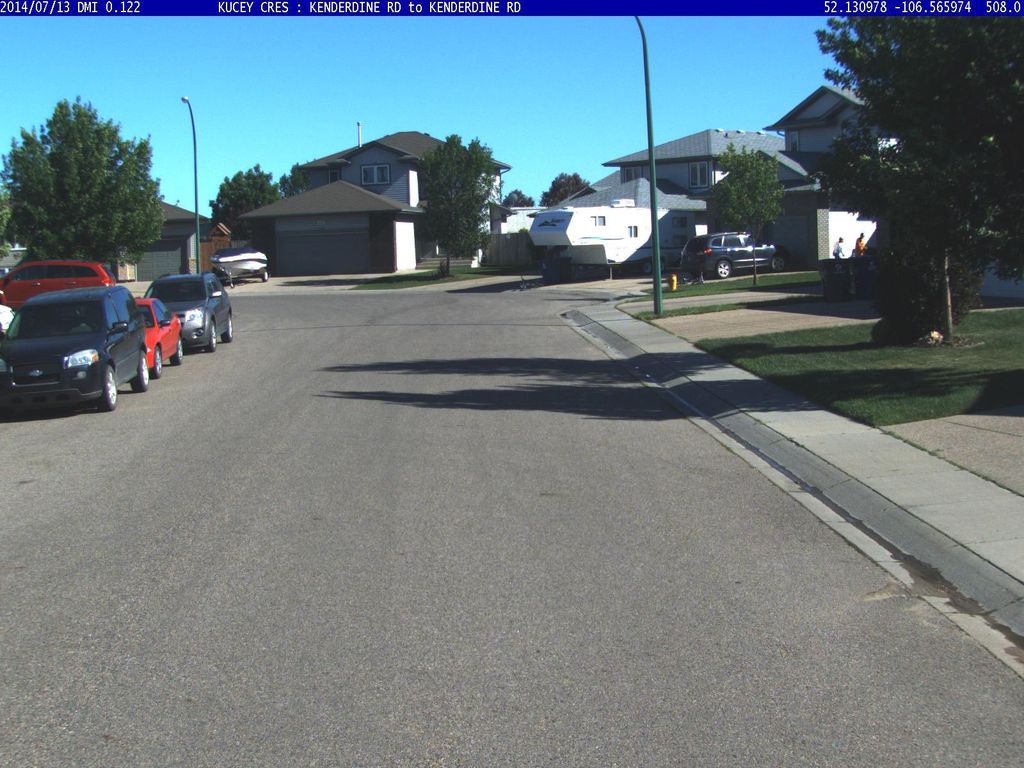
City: saskatoon